Field crop: maize
Growth stage: 2
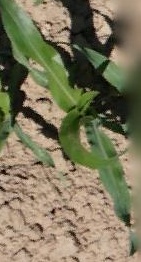
Species: maize